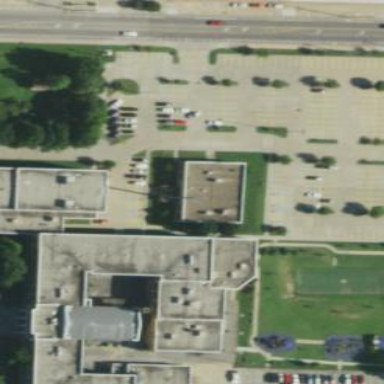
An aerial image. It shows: School building.